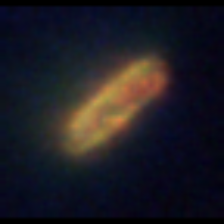
Taxon: Pennate
Group: Diatoms